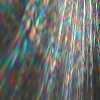
Label: sunburn